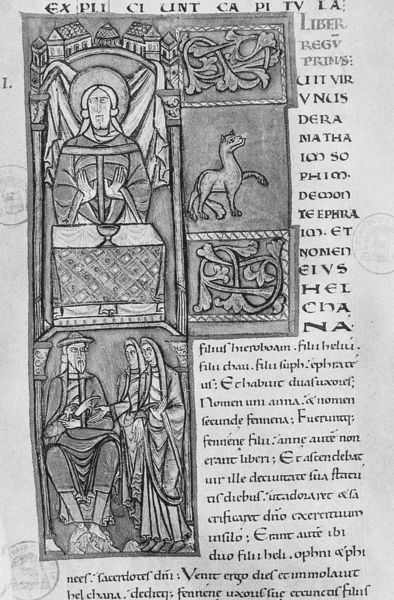
Titel: Mazarine Bibel
Institution: Paris, Bibliothèque Mazarine
Schlagwörter: mann, umhang, frauen, menschen, stadt, blumen, holz, hut, männer, schwarz, säule, weiss, gebäude, haus, hund, schleier, tier, tuch, flächig, hochformat, ornament, bibel, mensch, schale, bild, vorhang, häuser, gewand, kelch, decke, personen, pferd, ranken, schrift, bilder, fläche, könig, thron, symmetrie, verzierung, becher, buch, kreuz, druck, schwarzweiss, seite, text, buchstaben, initiale, altar, buchseite, heiligenschein, christus, jesus, mittelalter, priester, mönch, heiliger, könige, löwe, tischedecke, jerusalem, bitten, testament, gral, latein, gewände, blattranke, buchmalerei, männrt, fusswaschung, mann sitzend, ahndschrift, buch der könige